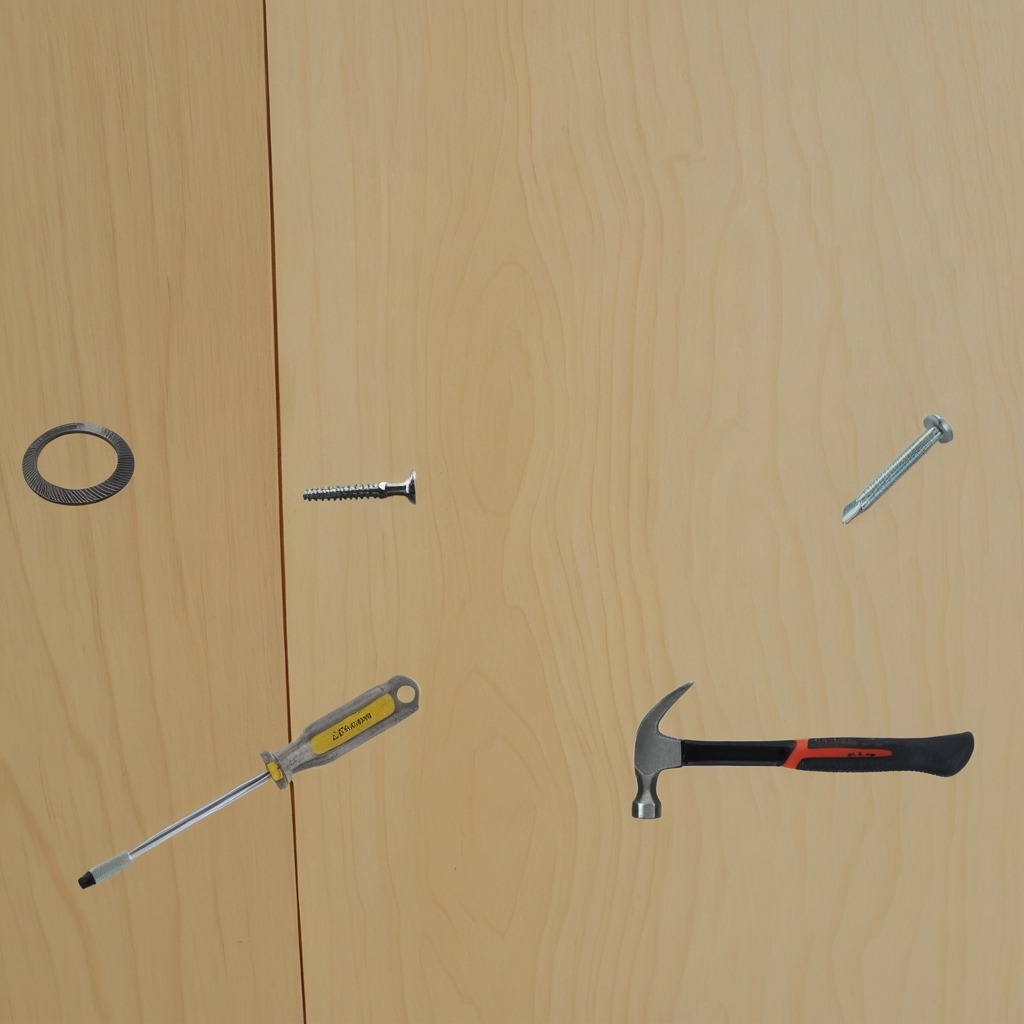
A flat metal washer, a hammer, an iron nail, a metal machine screw, and a screwdriver are lying on the plywood surface.